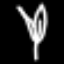
Label: leaf